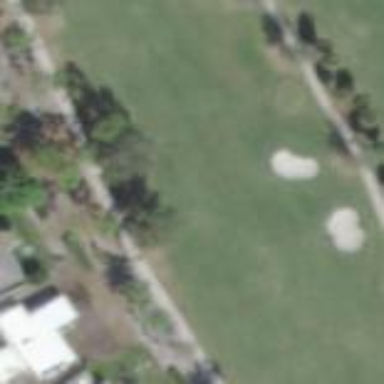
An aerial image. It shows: Rough area on grassy golf course.